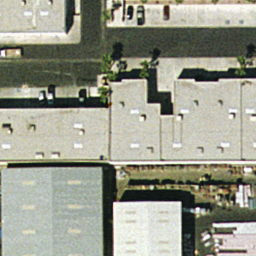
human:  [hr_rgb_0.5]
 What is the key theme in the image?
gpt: buildings